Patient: sex M, age 61
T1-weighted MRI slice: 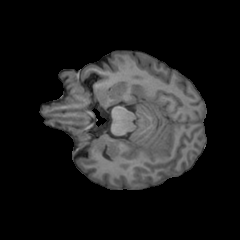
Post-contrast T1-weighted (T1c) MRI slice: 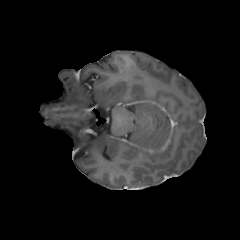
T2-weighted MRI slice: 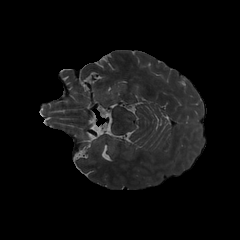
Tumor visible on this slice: no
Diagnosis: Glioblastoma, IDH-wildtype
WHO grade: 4